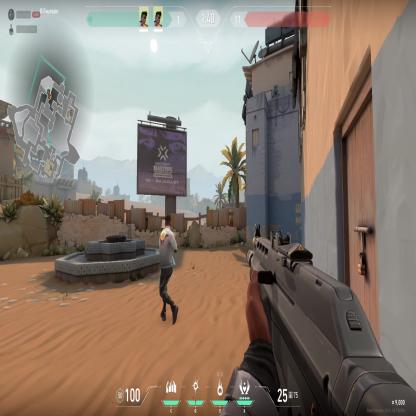
Label: teammate